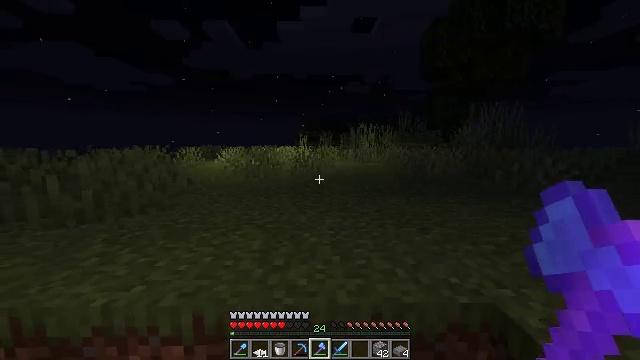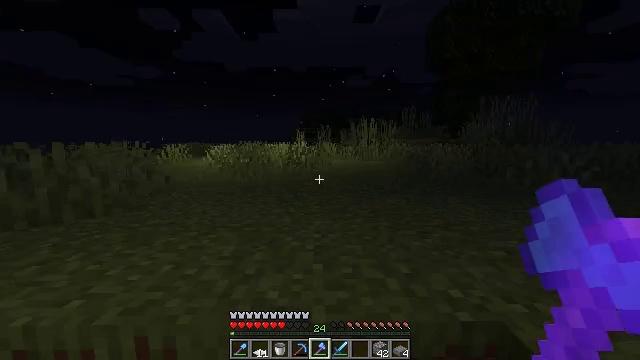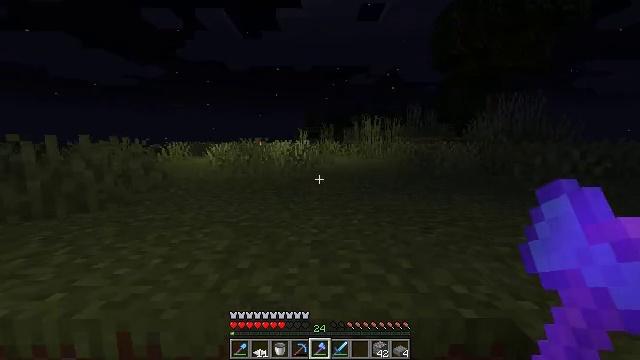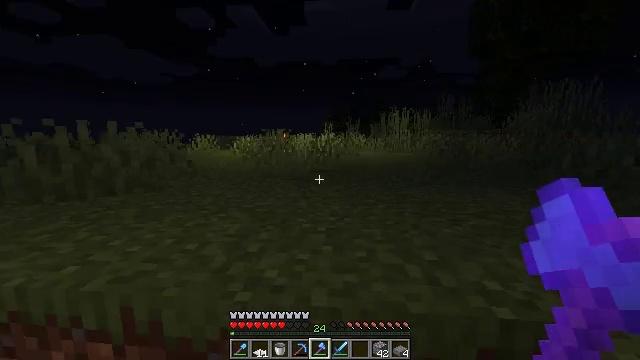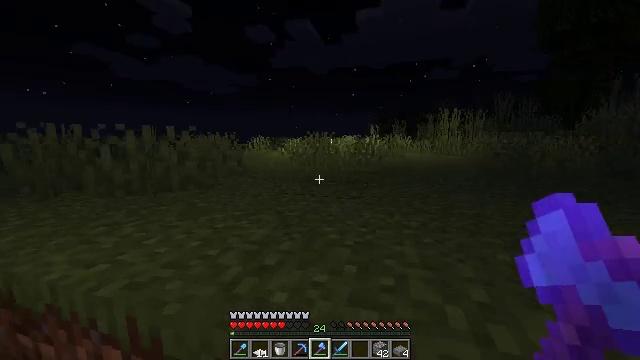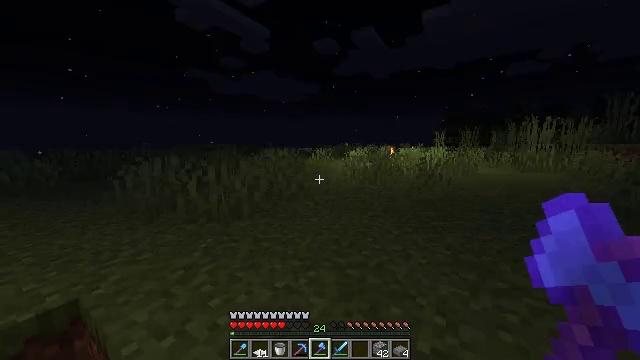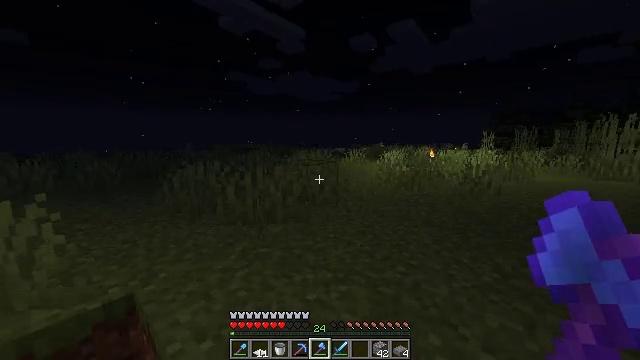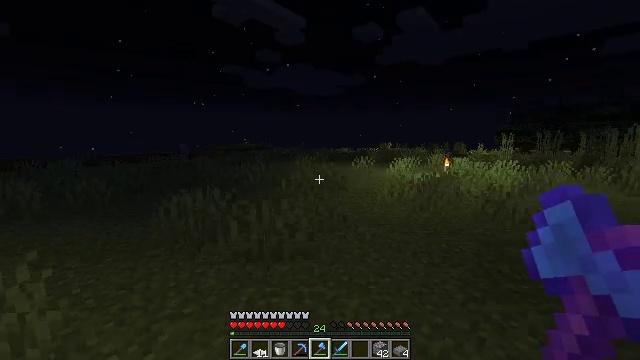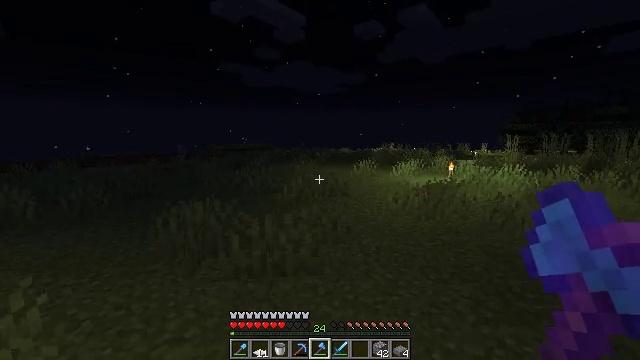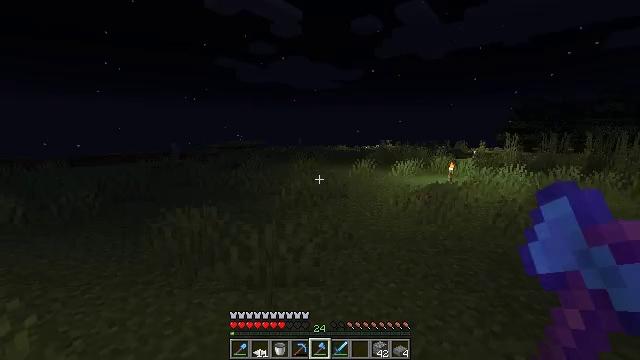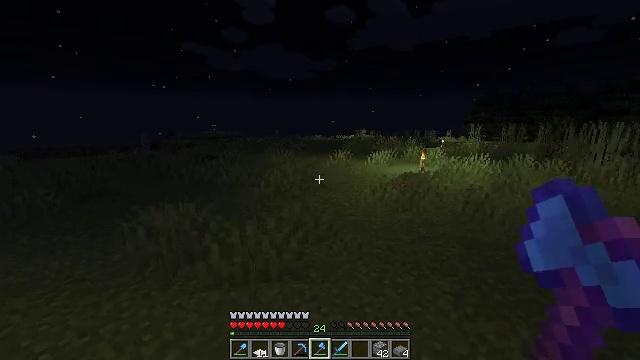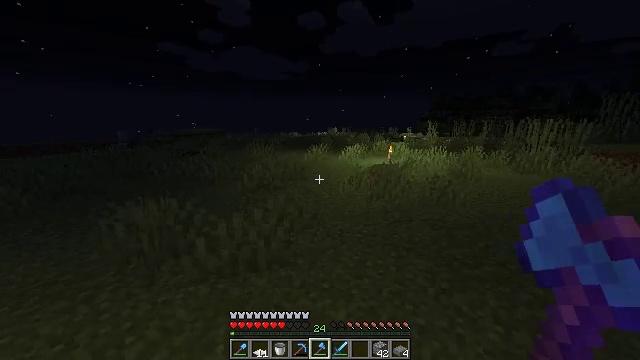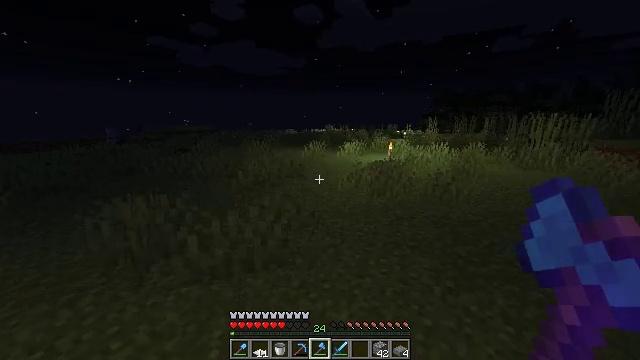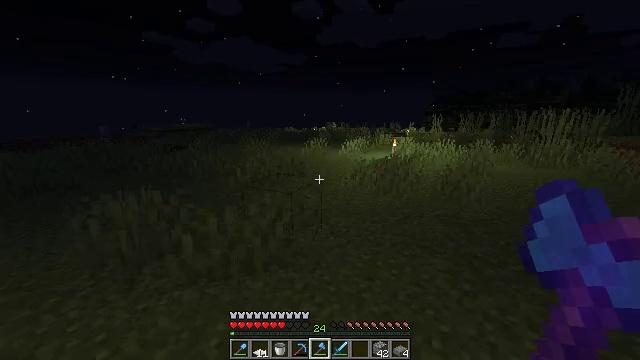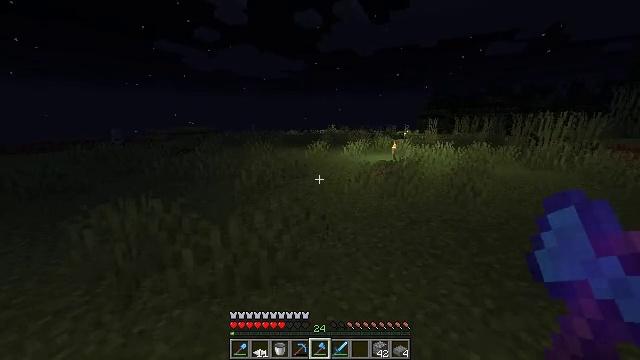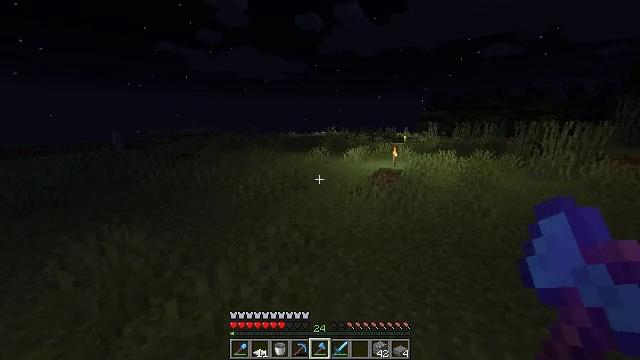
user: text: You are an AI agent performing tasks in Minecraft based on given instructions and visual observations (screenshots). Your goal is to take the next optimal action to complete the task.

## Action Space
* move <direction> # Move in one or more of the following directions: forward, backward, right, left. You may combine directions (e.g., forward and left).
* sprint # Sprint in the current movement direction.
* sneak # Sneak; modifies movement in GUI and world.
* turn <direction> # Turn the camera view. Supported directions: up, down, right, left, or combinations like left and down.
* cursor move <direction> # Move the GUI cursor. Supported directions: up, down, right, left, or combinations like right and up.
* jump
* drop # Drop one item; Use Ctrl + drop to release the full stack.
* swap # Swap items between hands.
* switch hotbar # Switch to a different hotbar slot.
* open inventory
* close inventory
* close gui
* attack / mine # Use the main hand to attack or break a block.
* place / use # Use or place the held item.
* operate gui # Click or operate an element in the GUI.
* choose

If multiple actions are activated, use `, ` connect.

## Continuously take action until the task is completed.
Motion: motion action
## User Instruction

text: Open a crafting table to craft an iron trapdoor.
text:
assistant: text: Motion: move forward, jump
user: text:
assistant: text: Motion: move forward, jump
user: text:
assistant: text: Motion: move forward, turn left, jump
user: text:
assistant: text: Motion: move forward, sprint, turn left, jump
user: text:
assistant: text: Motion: move forward, sprint, turn left, jump
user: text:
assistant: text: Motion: move forward, sprint, turn left, jump
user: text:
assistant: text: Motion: move forward, jump
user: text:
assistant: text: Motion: move forward, jump
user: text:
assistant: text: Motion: move forward, jump
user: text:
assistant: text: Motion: move forward, turn right and down, jump
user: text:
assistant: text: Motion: move forward, turn right and down, jump
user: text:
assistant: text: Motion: move forward, sprint, jump
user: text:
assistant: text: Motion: move forward, sprint, jump
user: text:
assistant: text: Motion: move forward, sprint, jump
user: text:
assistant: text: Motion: move forward, sprint, jump
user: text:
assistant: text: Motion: move forward, jump
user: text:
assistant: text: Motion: move forward, turn right, jump
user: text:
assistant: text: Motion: move forward, turn right, jump
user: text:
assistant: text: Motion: move forward, turn right, jump
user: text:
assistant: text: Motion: move forward, jump
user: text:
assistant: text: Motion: move forward, jump
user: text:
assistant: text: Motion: move forward, jump
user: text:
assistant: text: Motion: move forward, jump
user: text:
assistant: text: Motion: move forward, jump
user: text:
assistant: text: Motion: move forward, sprint, jump
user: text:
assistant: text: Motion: move forward, sprint, jump
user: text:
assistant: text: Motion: move forward, sprint, jump
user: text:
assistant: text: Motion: move forward, sprint, jump
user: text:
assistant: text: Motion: move forward, turn right, jump
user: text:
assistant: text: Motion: move forward, jump